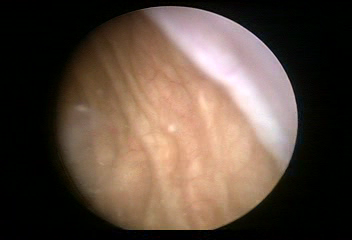
Modality: WLC
Class: Normal mucosa
Bladder cancer association: No